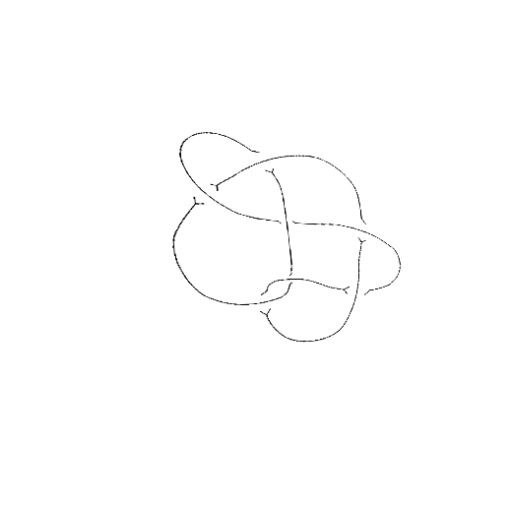
Crossing number: 7